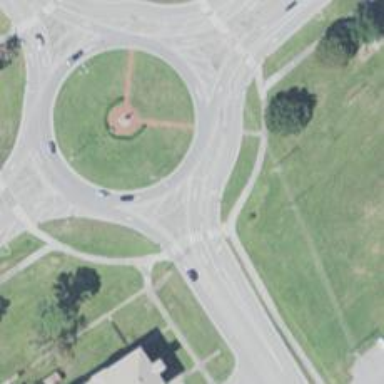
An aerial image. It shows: Secondary road made of asphalt leading to roundabout.